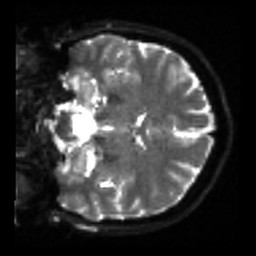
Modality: sbref
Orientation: coronal
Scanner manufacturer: siemens
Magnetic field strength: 3 T
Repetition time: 4 s
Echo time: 0.0594 s